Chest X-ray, AP view. Patient: 26 years old, sex M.
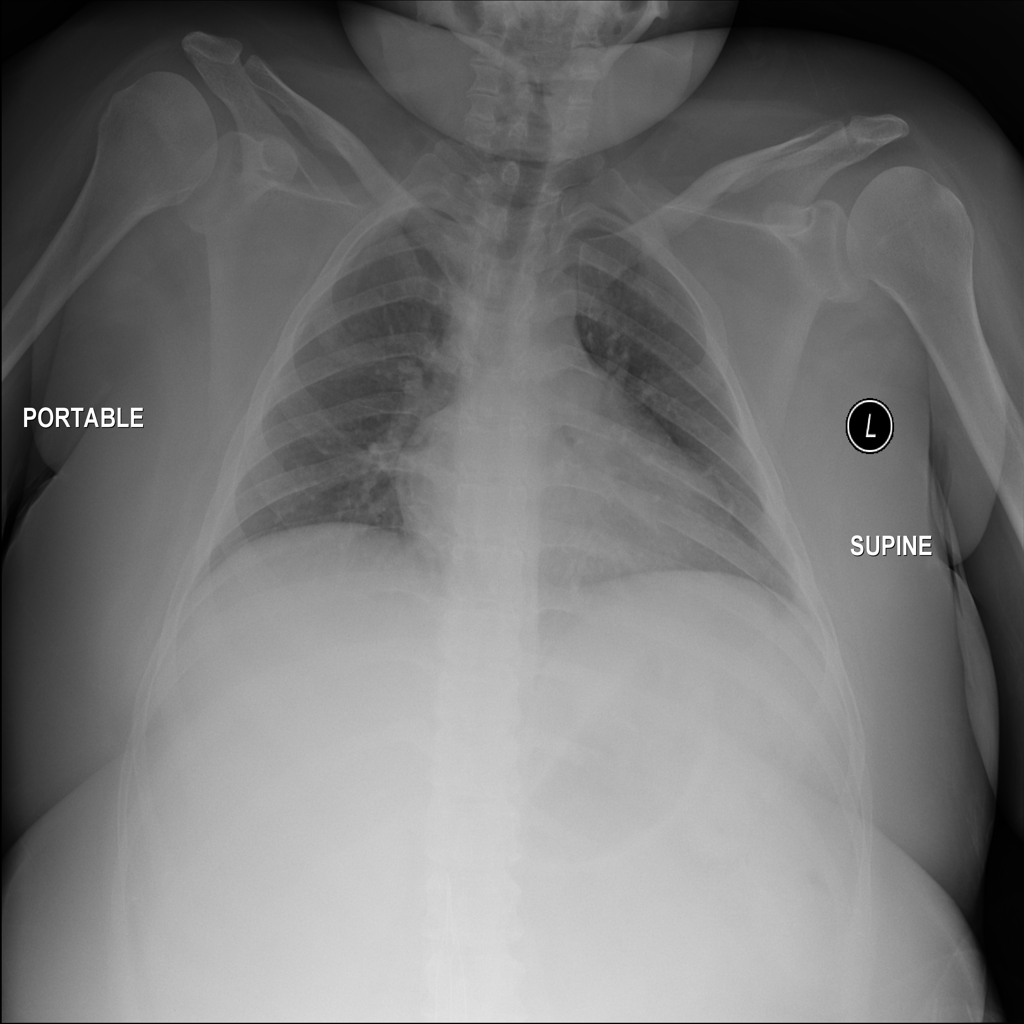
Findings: No Finding